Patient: sex F, age 65
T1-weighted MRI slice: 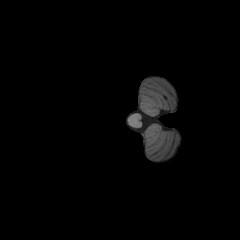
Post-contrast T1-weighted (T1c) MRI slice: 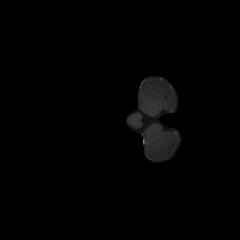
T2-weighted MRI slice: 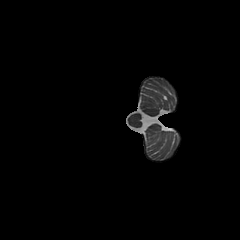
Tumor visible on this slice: no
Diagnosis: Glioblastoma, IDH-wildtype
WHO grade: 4